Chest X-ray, PA view. Patient: 17 years old, sex M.
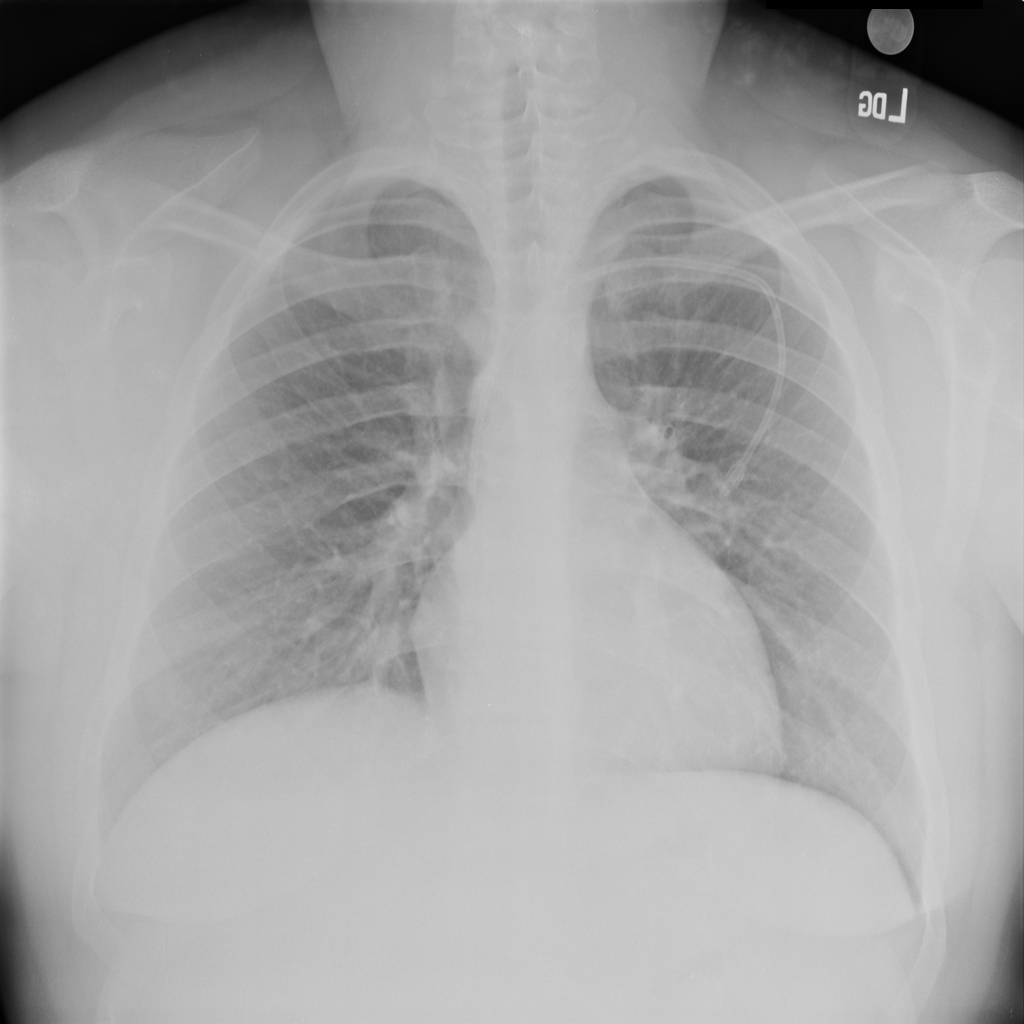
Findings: No Finding